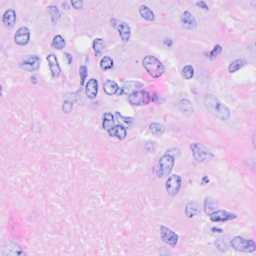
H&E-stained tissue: Breast